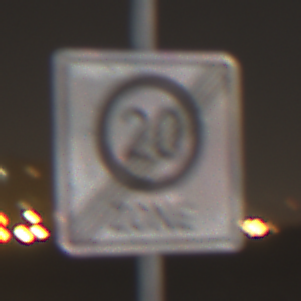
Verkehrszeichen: EndeZone20
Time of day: Night
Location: Outdoor (Urban)
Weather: PartlyCloudy
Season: NotSpecified
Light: Artificial